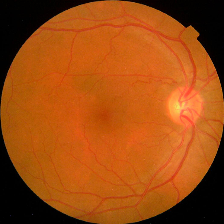
Diabetic retinopathy grade: No DR